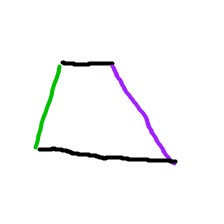
Shape: trapezoid